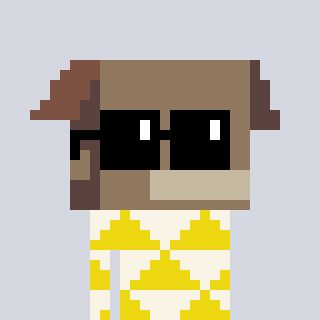
a pixel art character with square black sunglasses, a box-shaped head and a yellow-colored body on a cool background